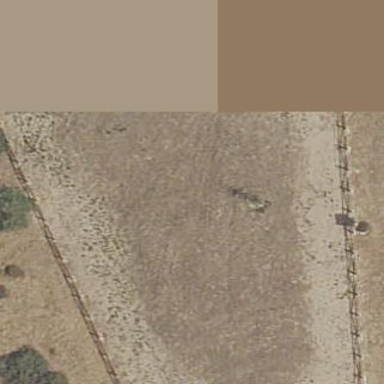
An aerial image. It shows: Fenced dog park area for leisure land.